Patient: sex M, age 70
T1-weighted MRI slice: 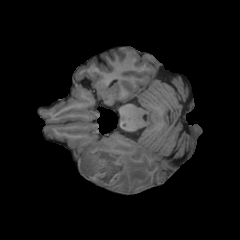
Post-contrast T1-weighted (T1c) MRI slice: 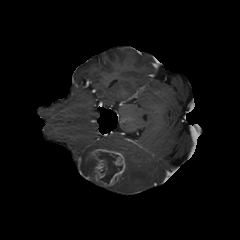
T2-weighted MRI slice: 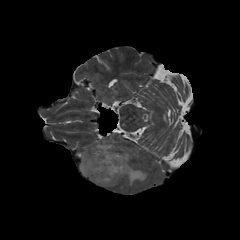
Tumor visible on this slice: yes
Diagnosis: Glioblastoma, IDH-wildtype
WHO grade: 4